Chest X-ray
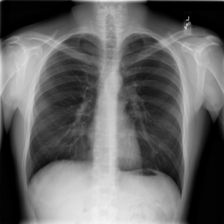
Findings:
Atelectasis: negative
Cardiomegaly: negative
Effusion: negative
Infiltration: negative
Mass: negative
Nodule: negative
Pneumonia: negative
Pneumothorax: negative
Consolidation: negative
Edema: negative
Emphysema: negative
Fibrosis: negative
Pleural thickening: negative
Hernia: negative